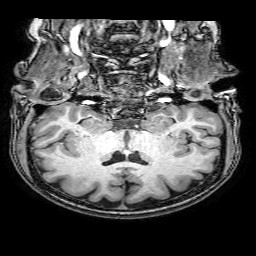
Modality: T1w
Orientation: sagittal
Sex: female
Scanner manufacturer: philips
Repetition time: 0.008073 s
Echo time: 0.00369 s